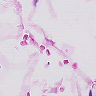
Metastatic tissue present: no